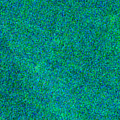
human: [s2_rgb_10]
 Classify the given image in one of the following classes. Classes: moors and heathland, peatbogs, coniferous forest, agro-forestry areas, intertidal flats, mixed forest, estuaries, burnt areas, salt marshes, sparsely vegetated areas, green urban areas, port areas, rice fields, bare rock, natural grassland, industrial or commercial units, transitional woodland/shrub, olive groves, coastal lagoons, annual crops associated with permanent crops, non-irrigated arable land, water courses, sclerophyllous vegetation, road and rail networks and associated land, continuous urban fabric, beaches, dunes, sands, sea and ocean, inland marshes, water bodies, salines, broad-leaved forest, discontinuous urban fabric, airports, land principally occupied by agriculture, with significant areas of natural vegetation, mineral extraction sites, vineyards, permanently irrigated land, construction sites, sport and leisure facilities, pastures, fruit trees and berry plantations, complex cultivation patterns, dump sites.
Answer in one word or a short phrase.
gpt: sea and ocean